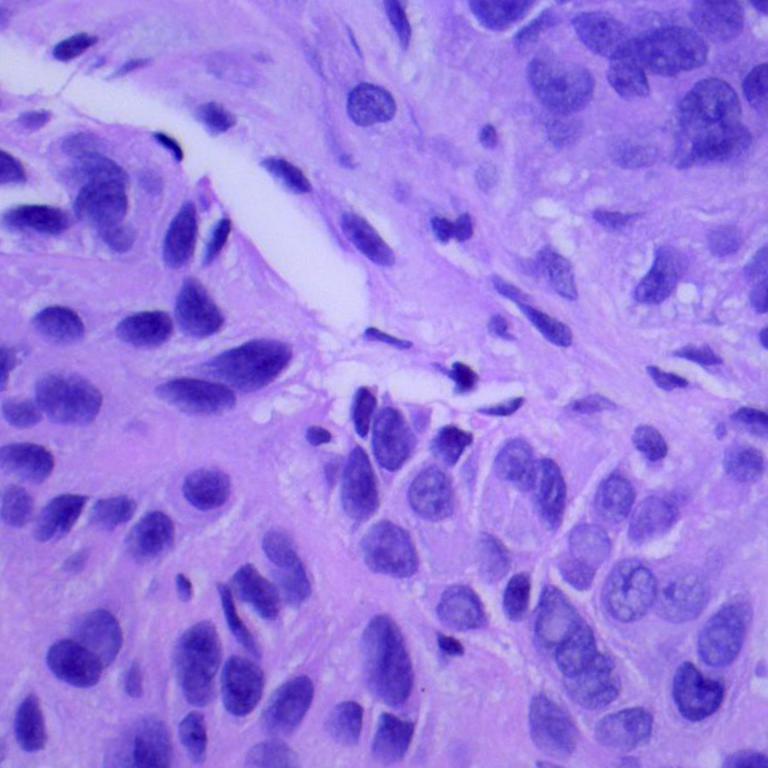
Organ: lung
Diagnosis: squamous carcinomas